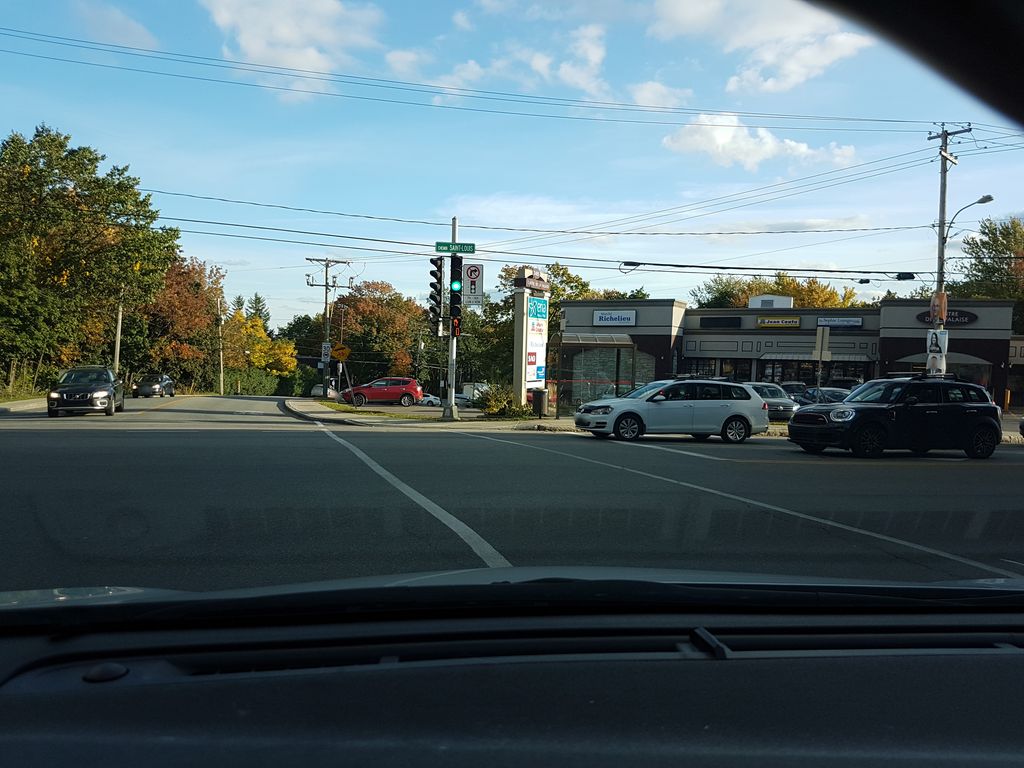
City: quebec_city